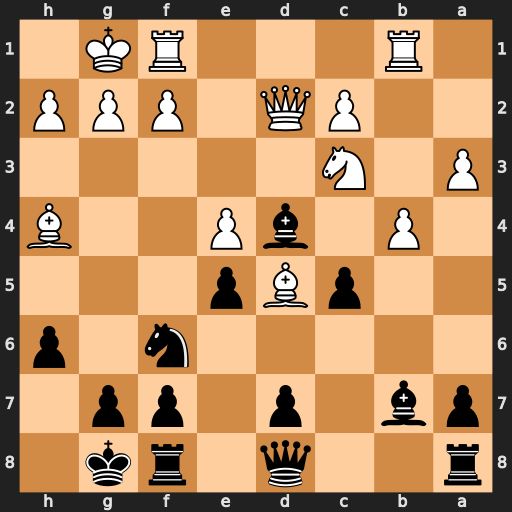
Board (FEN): r2q1rk1/pb1p1pp1/5n1p/2pBp3/1P1bP2B/P1N5/2PQ1PPP/1R3RK1
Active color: b
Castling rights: -
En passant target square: -
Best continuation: Bxc3 Qxc3 Nxd5 exd5 Qxh4